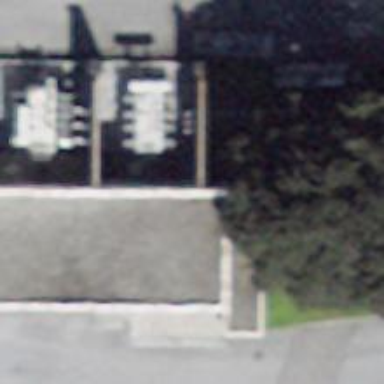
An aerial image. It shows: Transformer.